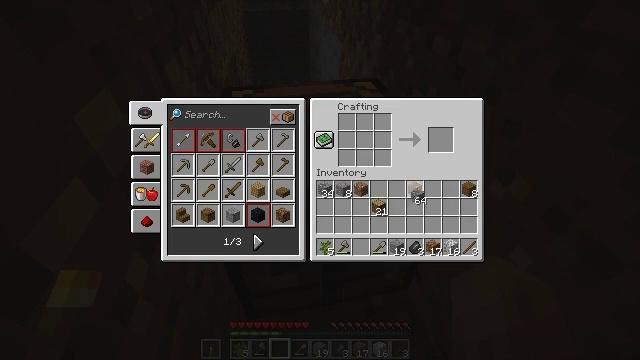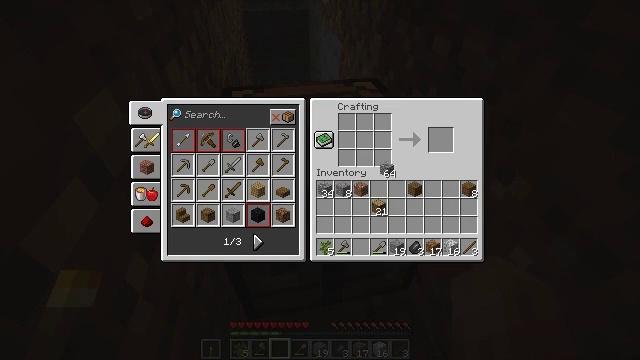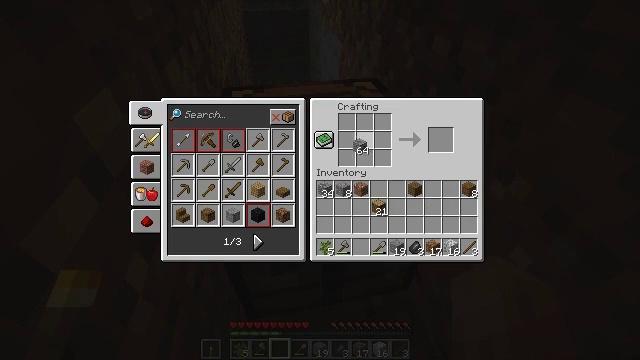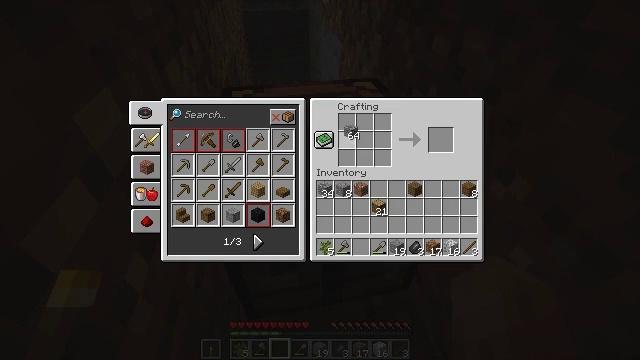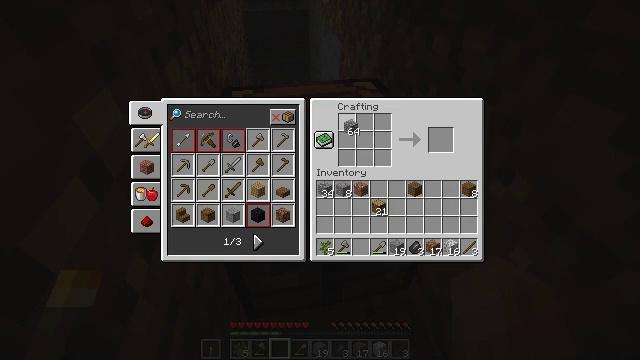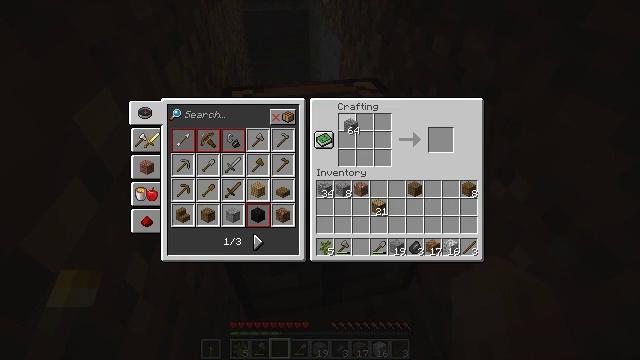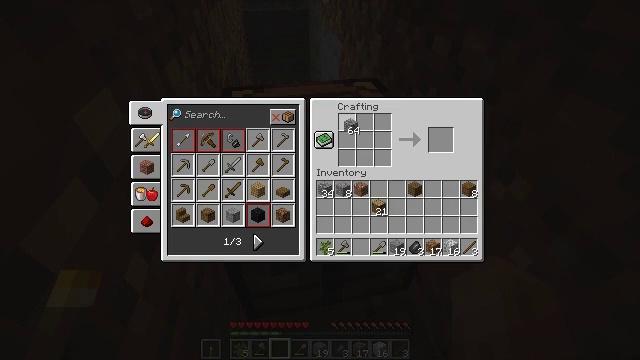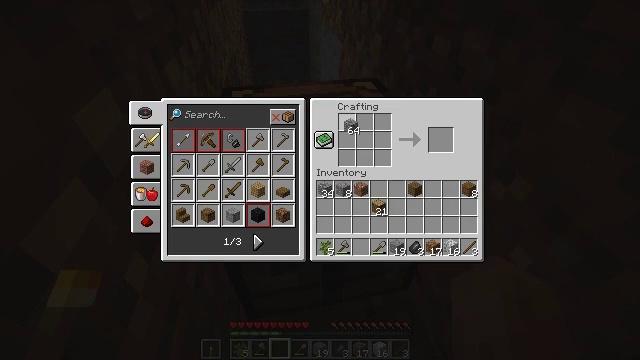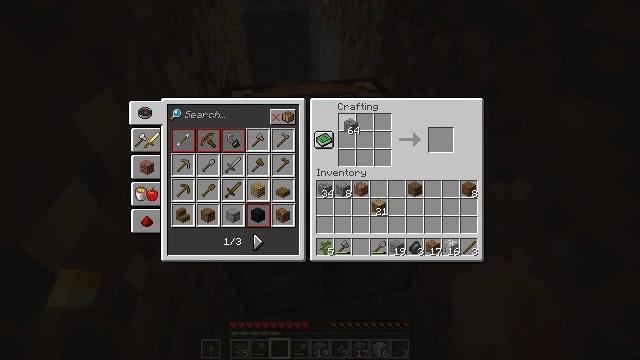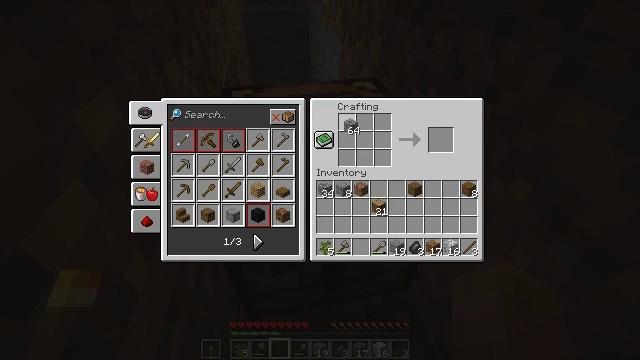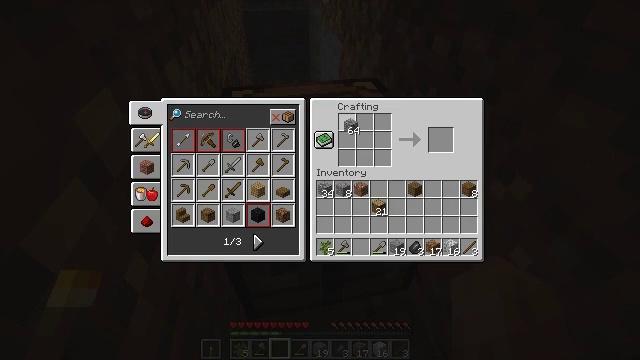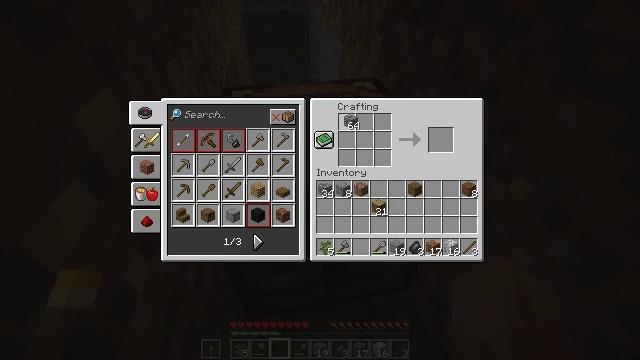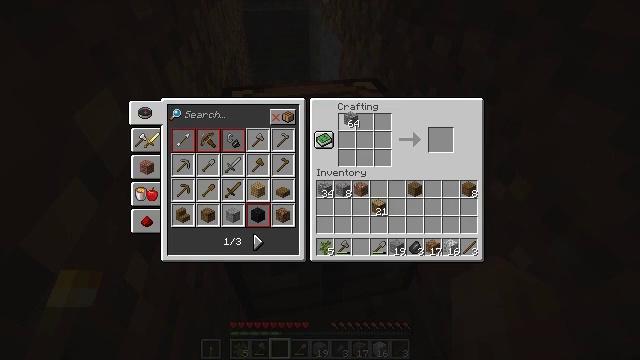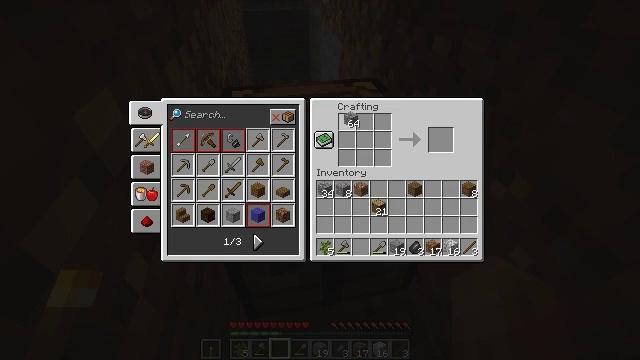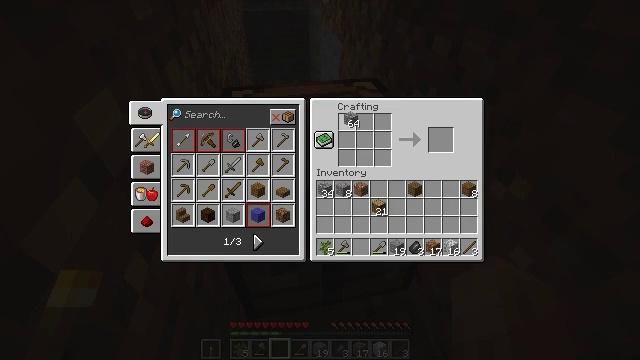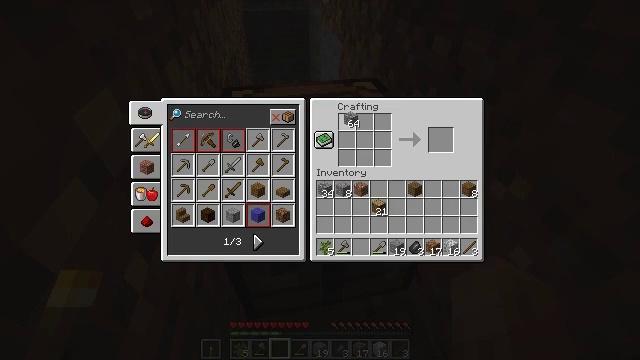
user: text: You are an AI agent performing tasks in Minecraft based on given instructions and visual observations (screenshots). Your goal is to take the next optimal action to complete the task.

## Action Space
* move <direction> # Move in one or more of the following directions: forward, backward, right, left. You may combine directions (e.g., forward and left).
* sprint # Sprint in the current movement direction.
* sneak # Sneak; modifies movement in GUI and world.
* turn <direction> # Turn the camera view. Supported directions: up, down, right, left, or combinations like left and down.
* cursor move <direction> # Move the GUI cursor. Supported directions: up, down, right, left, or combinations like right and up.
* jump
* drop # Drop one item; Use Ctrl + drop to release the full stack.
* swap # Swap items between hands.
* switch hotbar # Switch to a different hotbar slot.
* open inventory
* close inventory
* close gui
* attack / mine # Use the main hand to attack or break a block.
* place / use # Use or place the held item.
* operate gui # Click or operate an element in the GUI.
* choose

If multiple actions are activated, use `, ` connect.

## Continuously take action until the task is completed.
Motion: motion action
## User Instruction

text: Interact with the inventory to craft a crafting table.
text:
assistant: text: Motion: turn left and up
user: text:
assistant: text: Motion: turn left and up
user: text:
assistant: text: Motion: turn up
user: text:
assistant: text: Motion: no_op
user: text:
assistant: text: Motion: no_op
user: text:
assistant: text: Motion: no_op
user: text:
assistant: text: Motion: no_op
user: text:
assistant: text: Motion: no_op
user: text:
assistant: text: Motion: no_op
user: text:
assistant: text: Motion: no_op
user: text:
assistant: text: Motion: no_op
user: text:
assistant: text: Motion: no_op
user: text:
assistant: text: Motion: no_op
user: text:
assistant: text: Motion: no_op
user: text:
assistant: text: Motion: no_op
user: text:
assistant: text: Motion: no_op
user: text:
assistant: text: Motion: no_op
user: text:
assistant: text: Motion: use / place
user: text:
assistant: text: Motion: use / place
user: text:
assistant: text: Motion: turn down, use / place
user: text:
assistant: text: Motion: use / place
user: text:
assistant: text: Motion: use / place
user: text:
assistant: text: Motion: use / place
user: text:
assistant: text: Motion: use / place
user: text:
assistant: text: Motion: use / place
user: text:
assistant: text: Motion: use / place
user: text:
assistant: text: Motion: use / place
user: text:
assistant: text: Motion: use / place
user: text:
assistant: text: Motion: use / place
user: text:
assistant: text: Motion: use / place